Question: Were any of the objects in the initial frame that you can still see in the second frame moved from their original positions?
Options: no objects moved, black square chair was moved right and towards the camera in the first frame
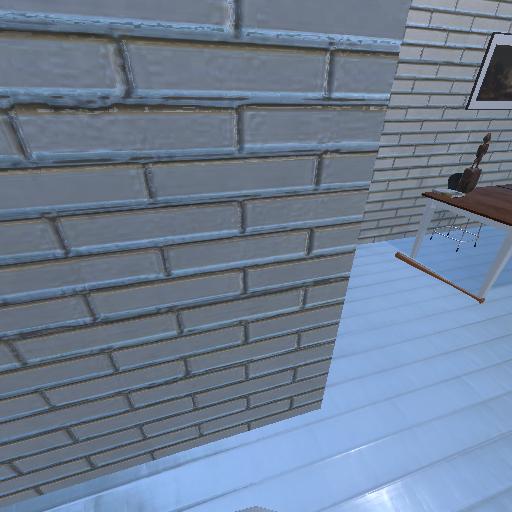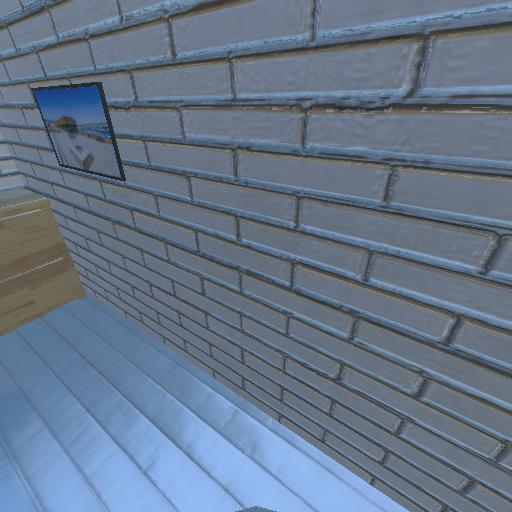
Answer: no objects moved